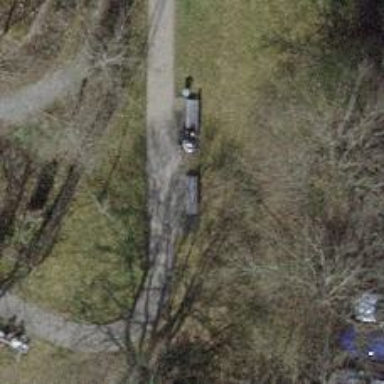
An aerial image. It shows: Bench for seating.